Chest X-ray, PA view. Patient: 52 years old, sex M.
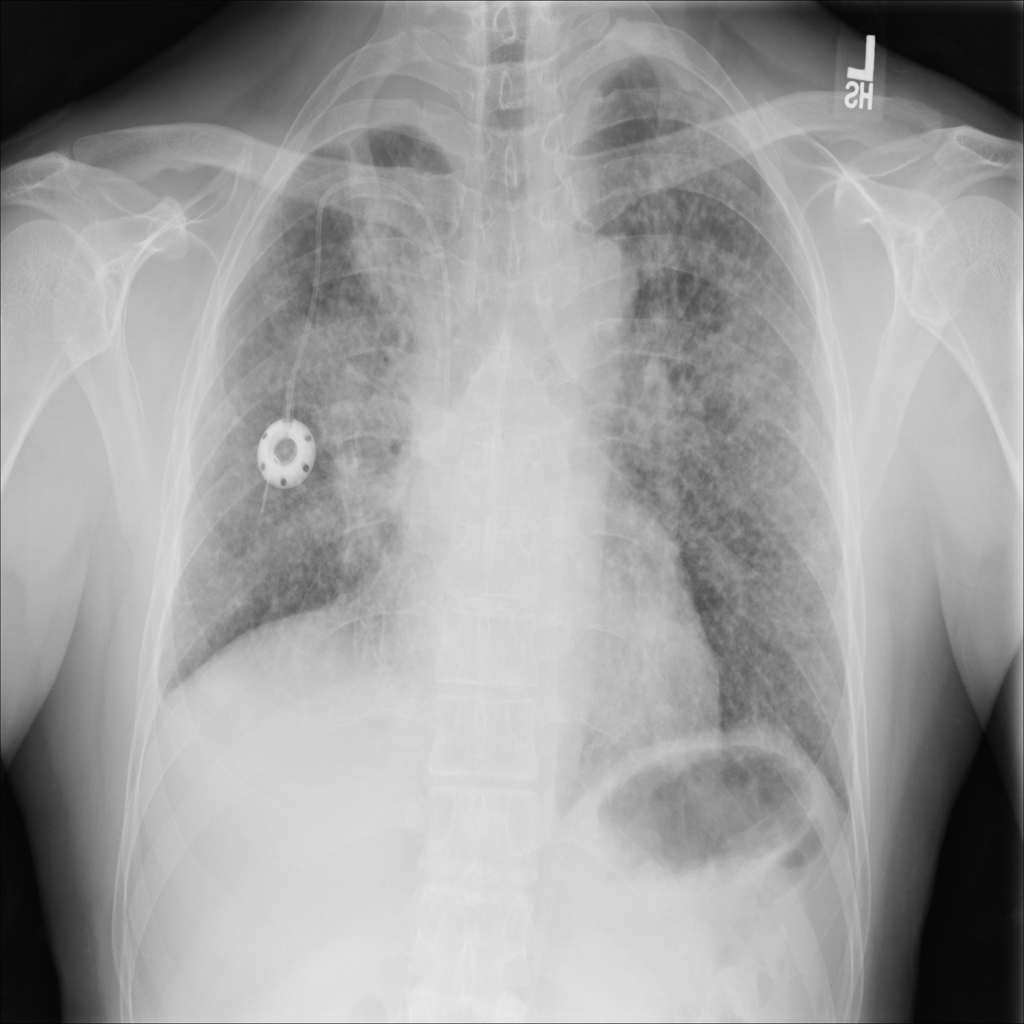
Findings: Effusion, Mass, Nodule